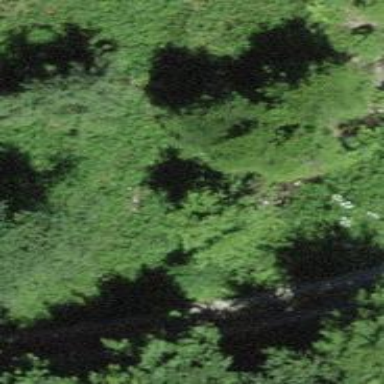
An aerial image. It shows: Culvert tunnel.